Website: bh-photo
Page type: gifting
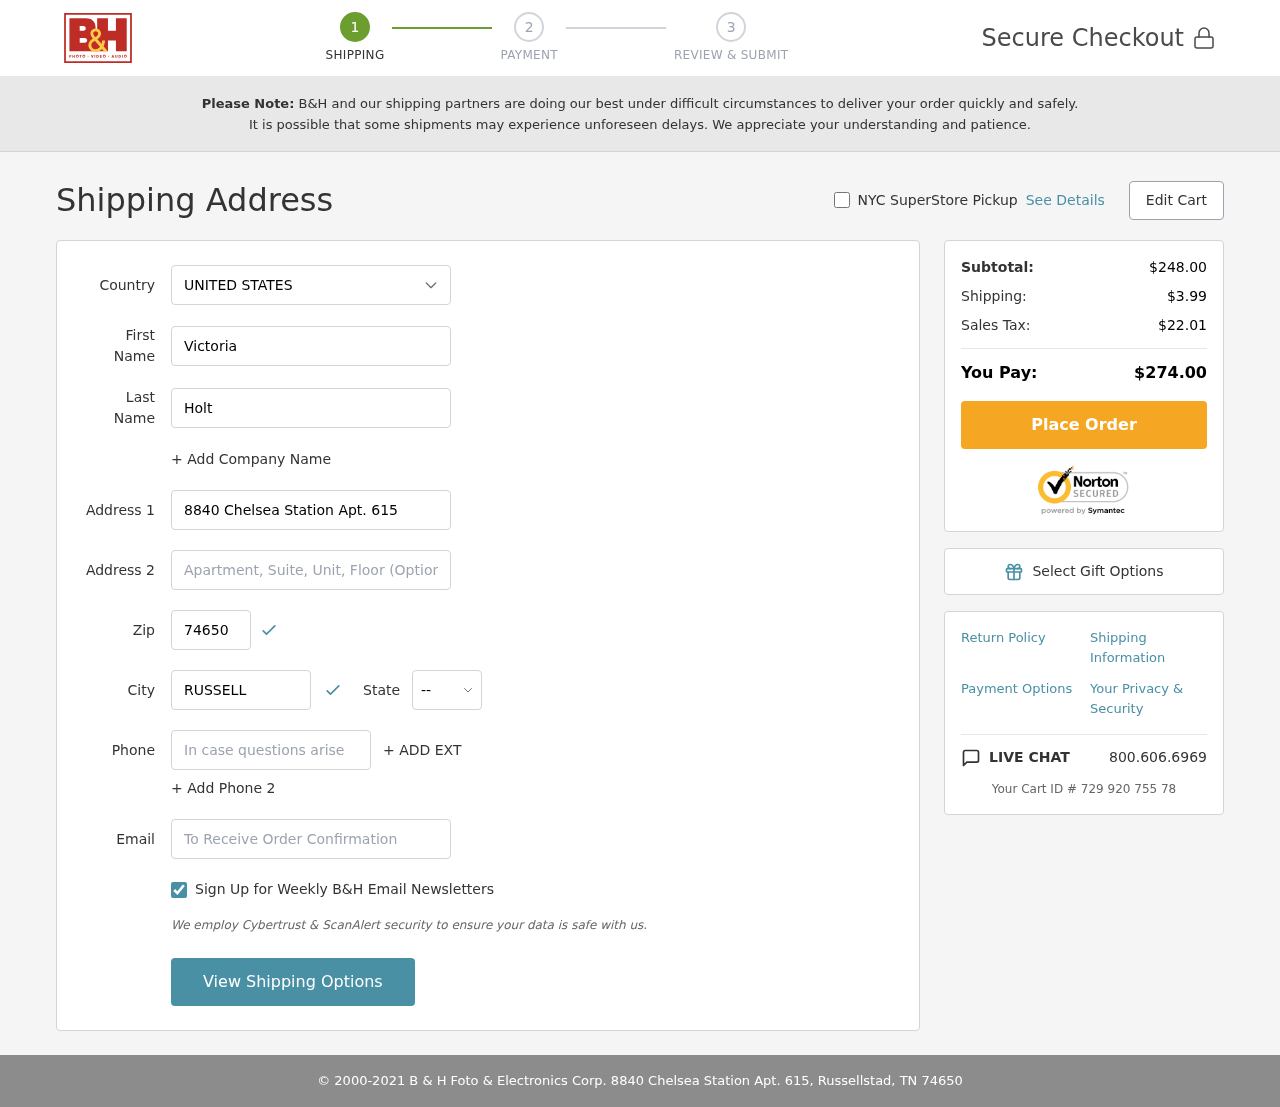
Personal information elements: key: PII_CITY
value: Russellstad
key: PII_COUNTRY
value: United States
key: PII_EMAIL
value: victoriaholt@yahoo.com
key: PII_FIRSTNAME
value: Victoria
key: PII_LASTNAME
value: Holt
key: PII_PHONE
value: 6678001920
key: PII_POSTCODE
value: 74650
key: PII_STATE_ABBR
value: TN
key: PII_STREET
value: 8840 Chelsea Station Apt. 615
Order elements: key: ORDER_SUBTOTAL
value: $248.00
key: ORDER_SHIPPING_COST
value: $3.99
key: ORDER_TAX
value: $22.01
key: ORDER_TOTAL
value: $274.00
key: ORDER_ID
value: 729 920 755 78